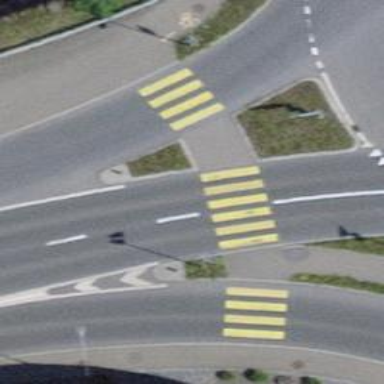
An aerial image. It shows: Uncontrolled zebra crossing with zebra markings.